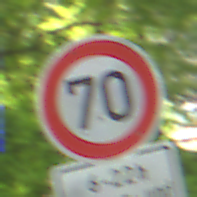
Verkehrszeichen: Geschwindigkeit70
Zusatzzeichen unten: ZeitangabenMitBeschraenkungAufWochentage4
Umgebung: Outdoor, RoadRail
Tageszeit: MorningAfternoon
Wetter: Clear
Licht: Natural
Jahreszeit: NotSpecified
Kontrast: LowContrast